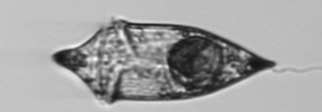
Label: Gyrodinium